Question: In SQL by default it was using 'SQL_Latin1_General_CP1_CI_AS'
From my backup SQL DB, I change collation into 'Latin1_General_100_CI_AS_SC_UTF8'

However when I query, the text show as An Phromhsrid Uachtarach
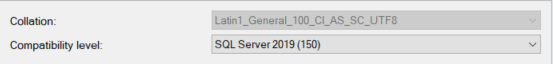
Answer: Changing the collation of an existing database doesn't change the collation of existing objects within it, only new ones. For existing tables you'll need to update the collation on each table column separately.
'''
ALTER TABLE MyTable
ALTER COLUMN MyCol VARCHAR(100) COLLATE Latin1_General_100_CI_AS_SC_UTF8;
'''
Note that could be a blocking operation which could be an issue in large tables. To get around that you can create a new table with the correct collation, copy the data in, delete the old table, and rename the new table to the old name.